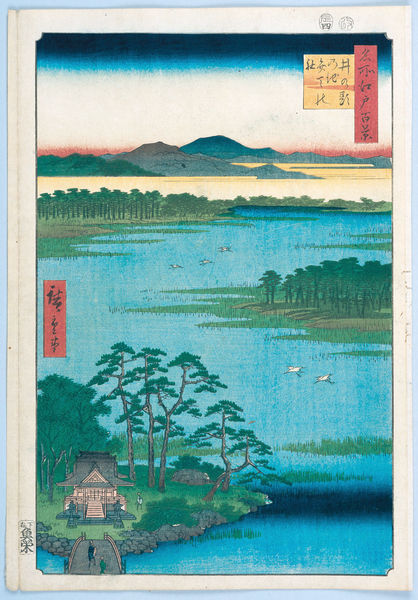
Titel: 100 berühmte Ansichten von Edo
Künstler: Utagawa Hiroshige
Schlagwörter: baum, berg, blau, himmel, wasser, weiß, bäume, fluss, gelb, grün, landschaft, menschen, sand, see, ufer, zeichen, zeichnung, haus, rot, wiese, beige, malerei, arm, steine, hügel, natur, schilf, vögel, brücke, einsam, sonne, insel, wald, garten, japan, schrift, strand, ruhe, berge, paradies, asien, asiatisch, gänse, neu, chinesisch, china, leben, house, landscape, nature, natir, tempel, river, jenseits, birds, pagode, bere, dschungel, kraniche, home, amazonas, reis, jungle, asiaten, eastern, korea, reisfeld, brigde, cranes, dojo, chinesicsh, riwer, easteren, nej